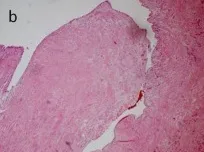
The papillary ventricular lesion consisted mainly in connective tissue,. 10x in.
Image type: pathology (h&e)